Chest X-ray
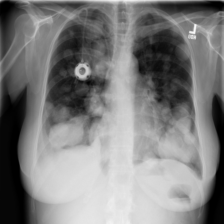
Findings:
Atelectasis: negative
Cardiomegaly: negative
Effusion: positive
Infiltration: negative
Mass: negative
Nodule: negative
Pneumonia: negative
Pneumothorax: negative
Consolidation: negative
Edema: negative
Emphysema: negative
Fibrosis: negative
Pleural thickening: negative
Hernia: negative